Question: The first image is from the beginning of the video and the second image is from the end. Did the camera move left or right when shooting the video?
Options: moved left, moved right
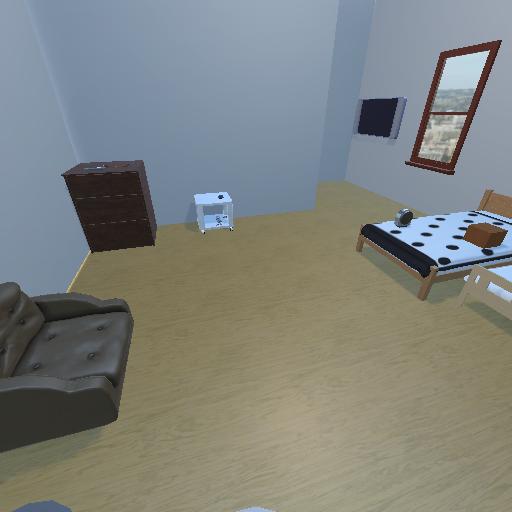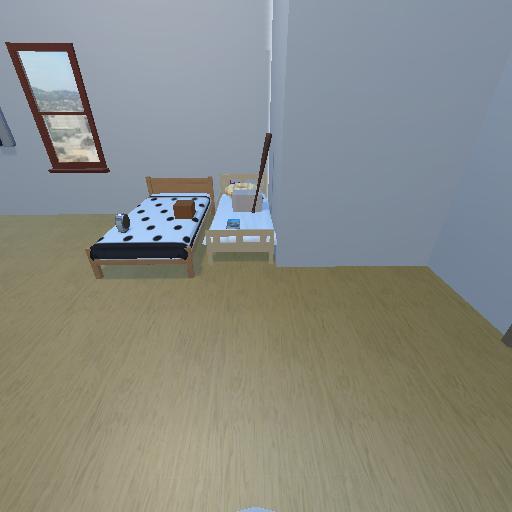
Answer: moved left